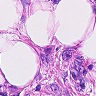
Metastatic tissue present: yes